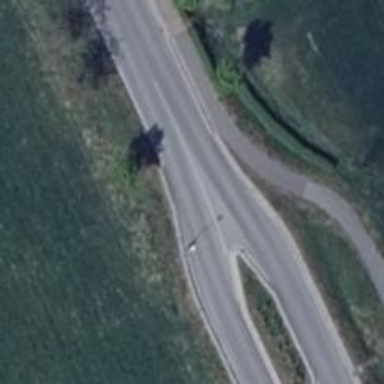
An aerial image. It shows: Primary road with asphalt surface.